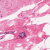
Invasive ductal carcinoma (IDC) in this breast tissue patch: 0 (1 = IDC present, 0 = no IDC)